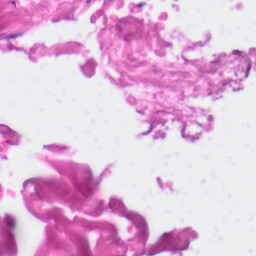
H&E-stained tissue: Skin